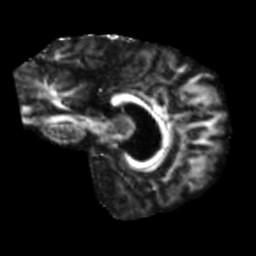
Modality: FA
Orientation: sagittal
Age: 51
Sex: female
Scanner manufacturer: siemens
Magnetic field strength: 3 T
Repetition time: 5.47 s
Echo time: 0.0854 s